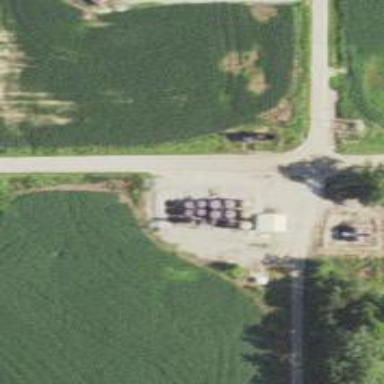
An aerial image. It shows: Storage tank that is man-made.